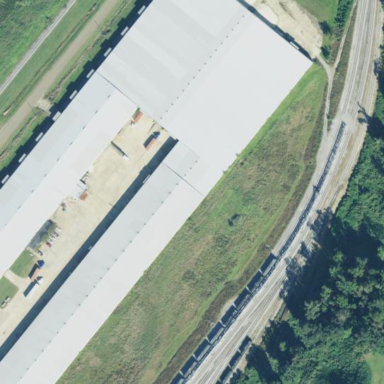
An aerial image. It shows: Warehouse building.